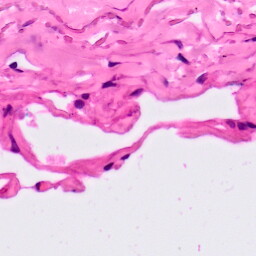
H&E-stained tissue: Lung